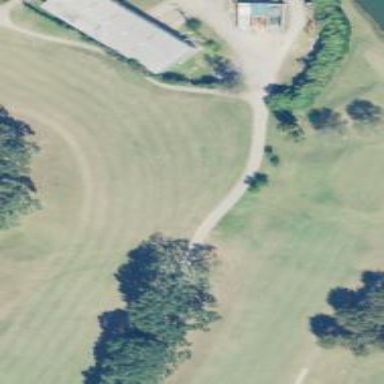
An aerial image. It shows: Footway that doubles as golf path.